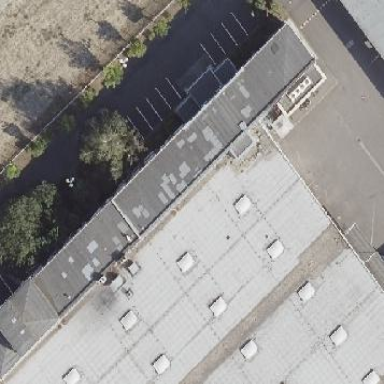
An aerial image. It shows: Office building with flat roof.